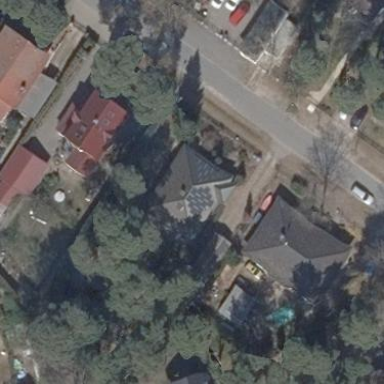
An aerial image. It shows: Residential building.